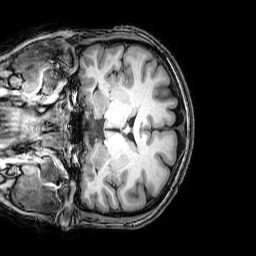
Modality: T1w
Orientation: coronal
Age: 50
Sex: female
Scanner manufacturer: philips
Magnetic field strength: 3 T
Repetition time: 0.008113 s
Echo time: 0.003709 s